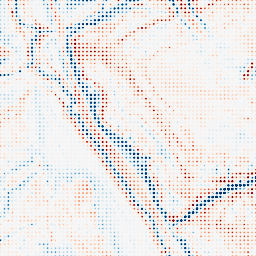
Category: edge_preserving
Decomposition family: bilateral
Decomposition parameters: d: 21
sigma_color: 100
sigma_space: 25
Upsampling method: sinc_blackman
Upsampling parameters: scale: 8
kernel_size: 4
Upsampling scale: 8